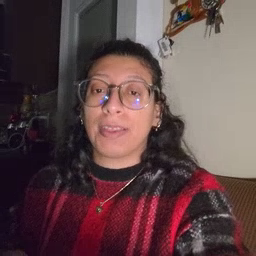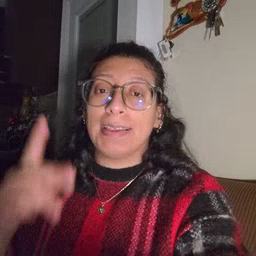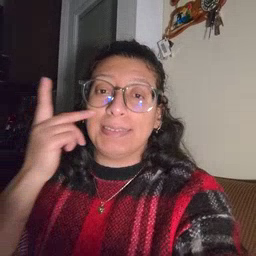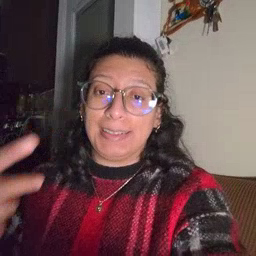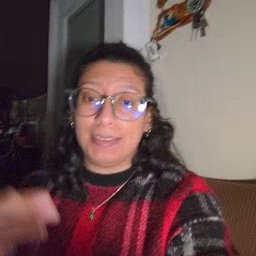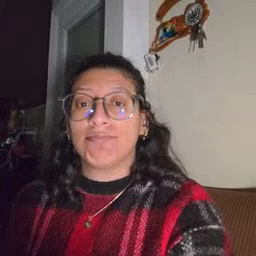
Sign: see